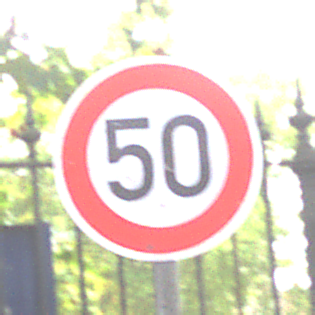
Verkehrszeichen: Geschwindigkeit50
Umgebung: Outdoor, Urban
Tageszeit: MorningAfternoon
Wetter: Overcast
Licht: Natural
Jahreszeit: NotSpecified
Kontrast: LowContrast